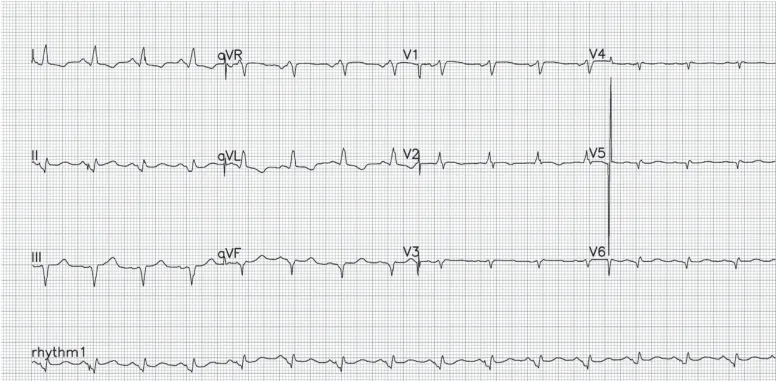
B: Twelve-lead electrocardiogram recorded after cardiac resynchronization therapy upgrade with a paced QRS duration of 117 ms.
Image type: electrography (ekg)